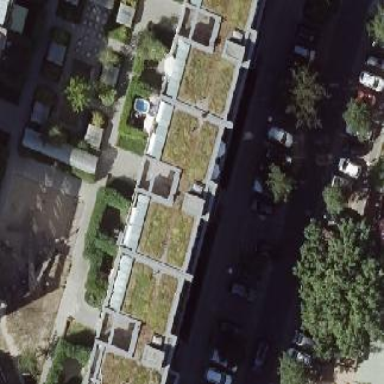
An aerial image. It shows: Building with apartments and flat roof.